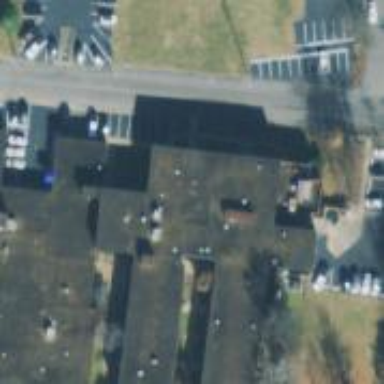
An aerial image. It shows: Building.